Brain MRI, t1w sequence, axial 2D slice.
Patient: age 42, sex F, weight 95 kg, height 1.95 m
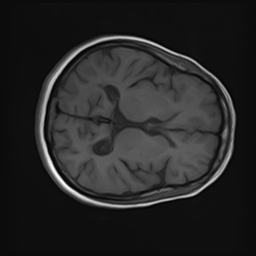